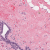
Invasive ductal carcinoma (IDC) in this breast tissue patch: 0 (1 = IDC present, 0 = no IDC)